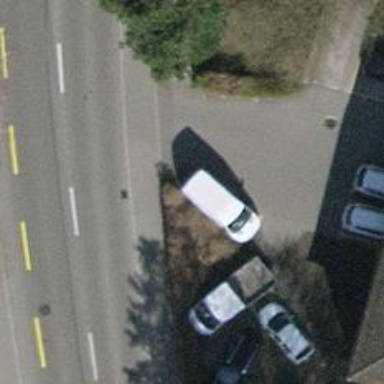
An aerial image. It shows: Sidewalk.